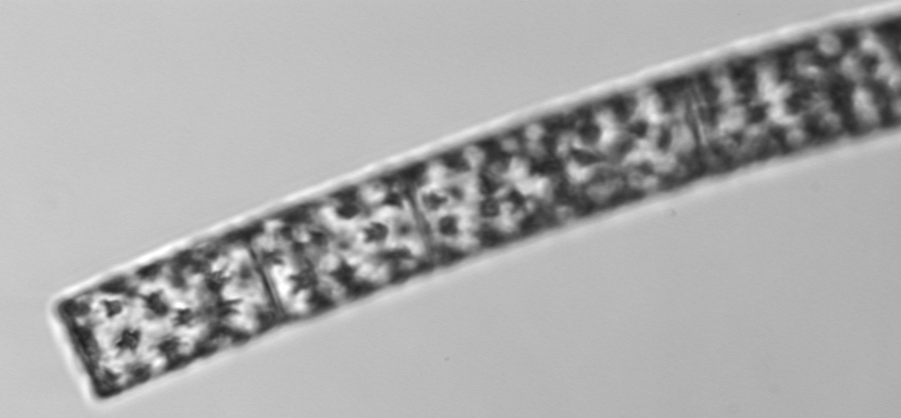
Label: Guinardia_flaccida